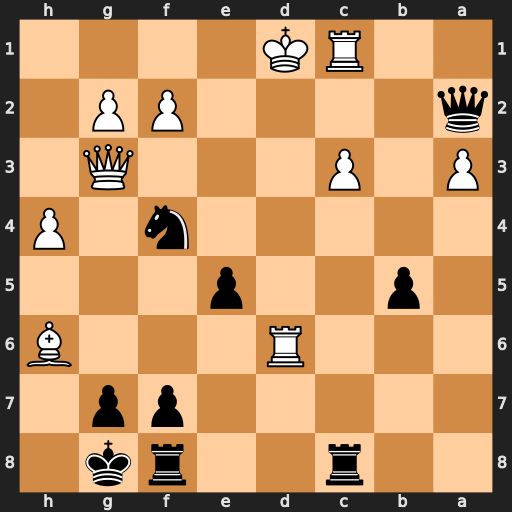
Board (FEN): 2r2rk1/5pp1/3R3B/1p2p3/5n1P/P1P3Q1/q4PP1/2RK4
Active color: b
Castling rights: -
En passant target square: -
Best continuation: Qe2#